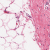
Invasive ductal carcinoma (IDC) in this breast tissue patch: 0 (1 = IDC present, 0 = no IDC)